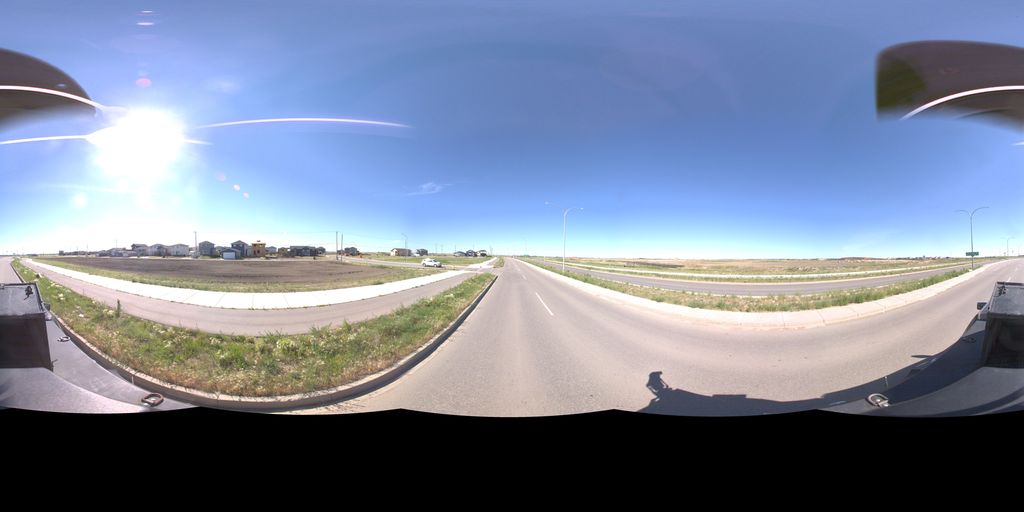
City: saskatoon